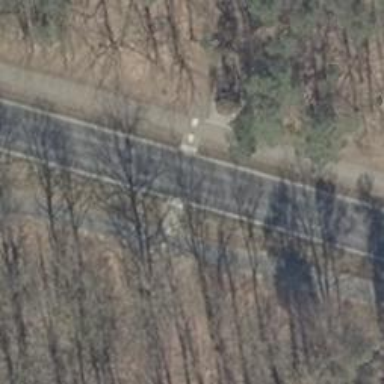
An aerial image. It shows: Unmarked road crossing.